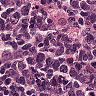
Metastatic tissue present: no